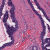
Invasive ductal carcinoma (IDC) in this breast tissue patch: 0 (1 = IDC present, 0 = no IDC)